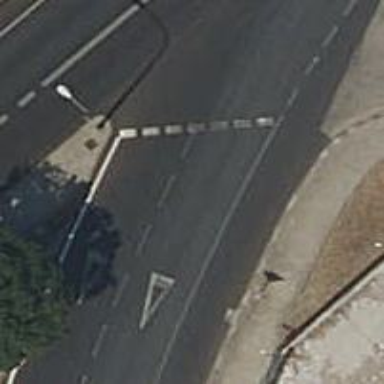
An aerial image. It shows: Paved footway with unmarked crossing.